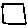
Label: square